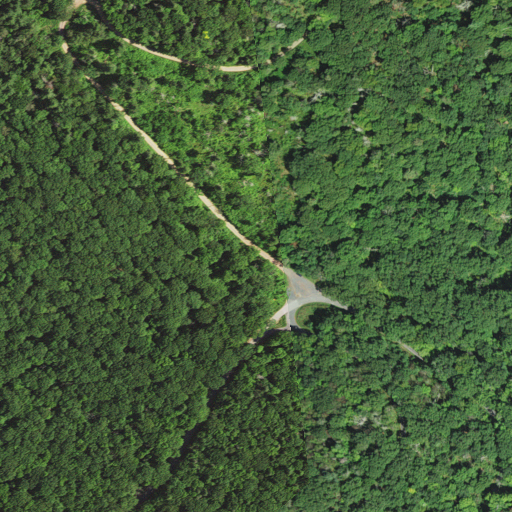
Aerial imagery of gap in West Virginia named Briery Branch Gap containing deciduous forest, open development, mixed forest, and low intensity development